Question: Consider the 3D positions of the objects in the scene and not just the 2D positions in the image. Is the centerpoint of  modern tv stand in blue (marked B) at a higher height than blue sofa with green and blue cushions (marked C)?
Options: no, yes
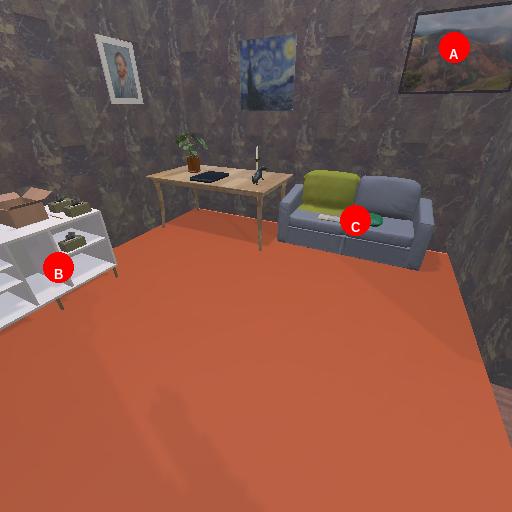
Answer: no